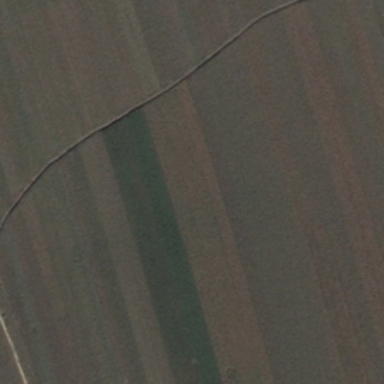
A small wild road is in a piece of farmland .